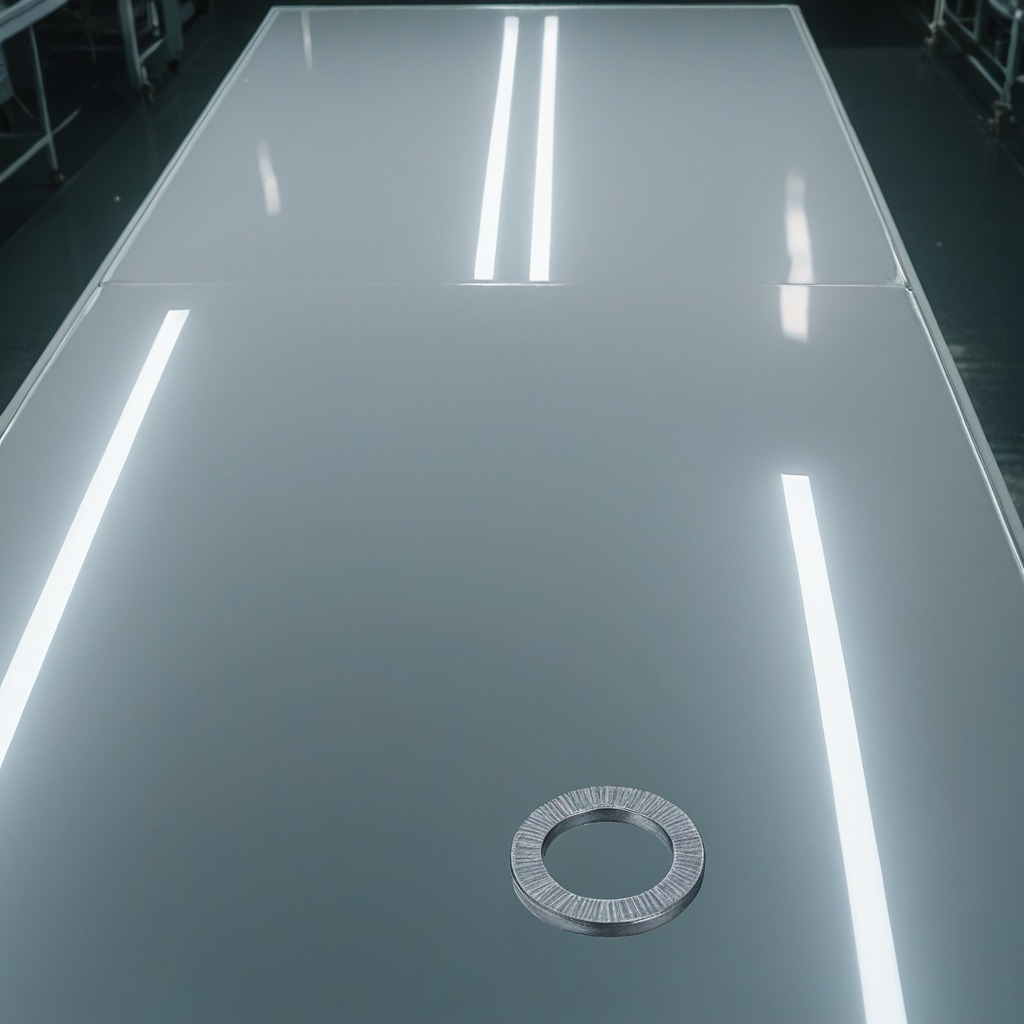
A flat metal washer lies on the table in the ship maintenance bay.